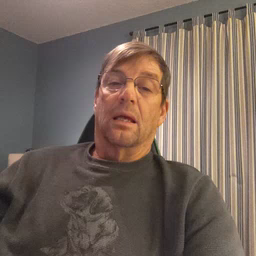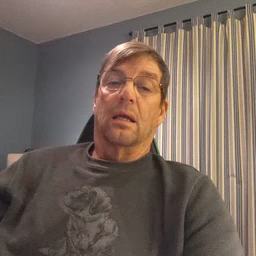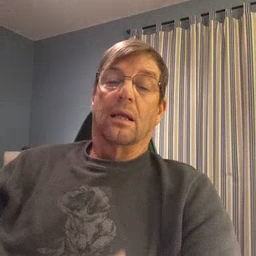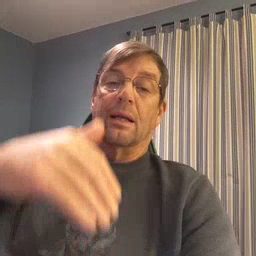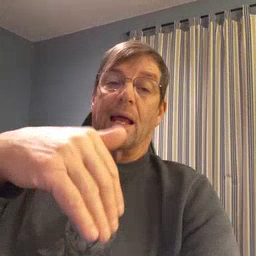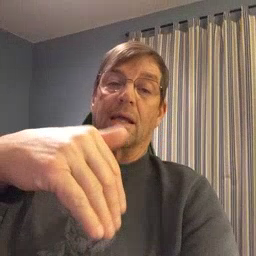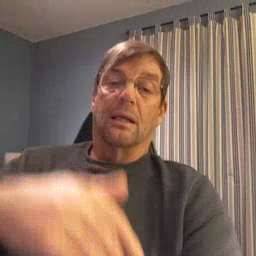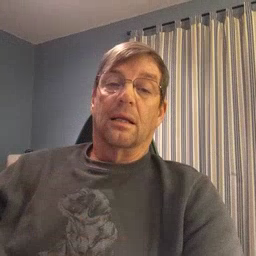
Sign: night